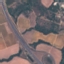
Land use / land cover class: Highway